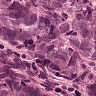
Metastatic tissue present: yes